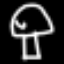
Label: mushroom